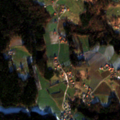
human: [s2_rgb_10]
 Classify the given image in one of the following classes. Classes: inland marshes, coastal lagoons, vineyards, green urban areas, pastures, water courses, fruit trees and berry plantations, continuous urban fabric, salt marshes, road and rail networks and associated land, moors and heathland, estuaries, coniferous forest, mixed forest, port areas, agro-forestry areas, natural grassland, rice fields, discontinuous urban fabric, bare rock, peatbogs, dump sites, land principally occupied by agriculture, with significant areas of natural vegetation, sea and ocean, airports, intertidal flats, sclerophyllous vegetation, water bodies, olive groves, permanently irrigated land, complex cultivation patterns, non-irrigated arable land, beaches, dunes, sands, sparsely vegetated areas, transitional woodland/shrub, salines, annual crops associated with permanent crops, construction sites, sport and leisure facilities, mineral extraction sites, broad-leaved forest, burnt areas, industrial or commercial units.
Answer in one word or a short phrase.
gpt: complex cultivation patterns, mixed forest